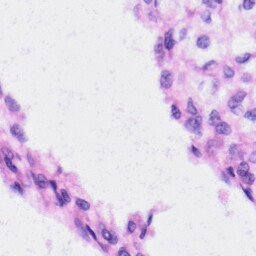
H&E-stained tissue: Liver